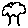
Label: tree